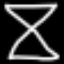
Label: hourglass